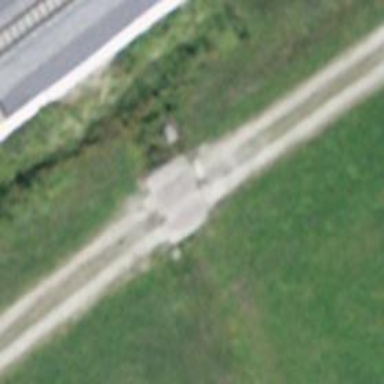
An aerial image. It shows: Culvert tunnel underneath ditch.